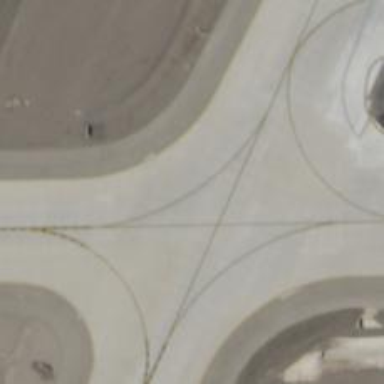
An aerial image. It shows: Image of taxiway at airport.